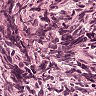
Metastatic tissue present: no